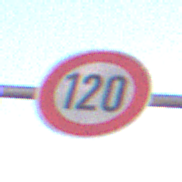
Verkehrszeichen: Geschwindigkeit120
Umgebung: Outdoor, Nature
Tageszeit: MorningAfternoon
Wetter: Clear
Licht: Natural
Jahreszeit: NotSpecified
Kontrast: HighContrast